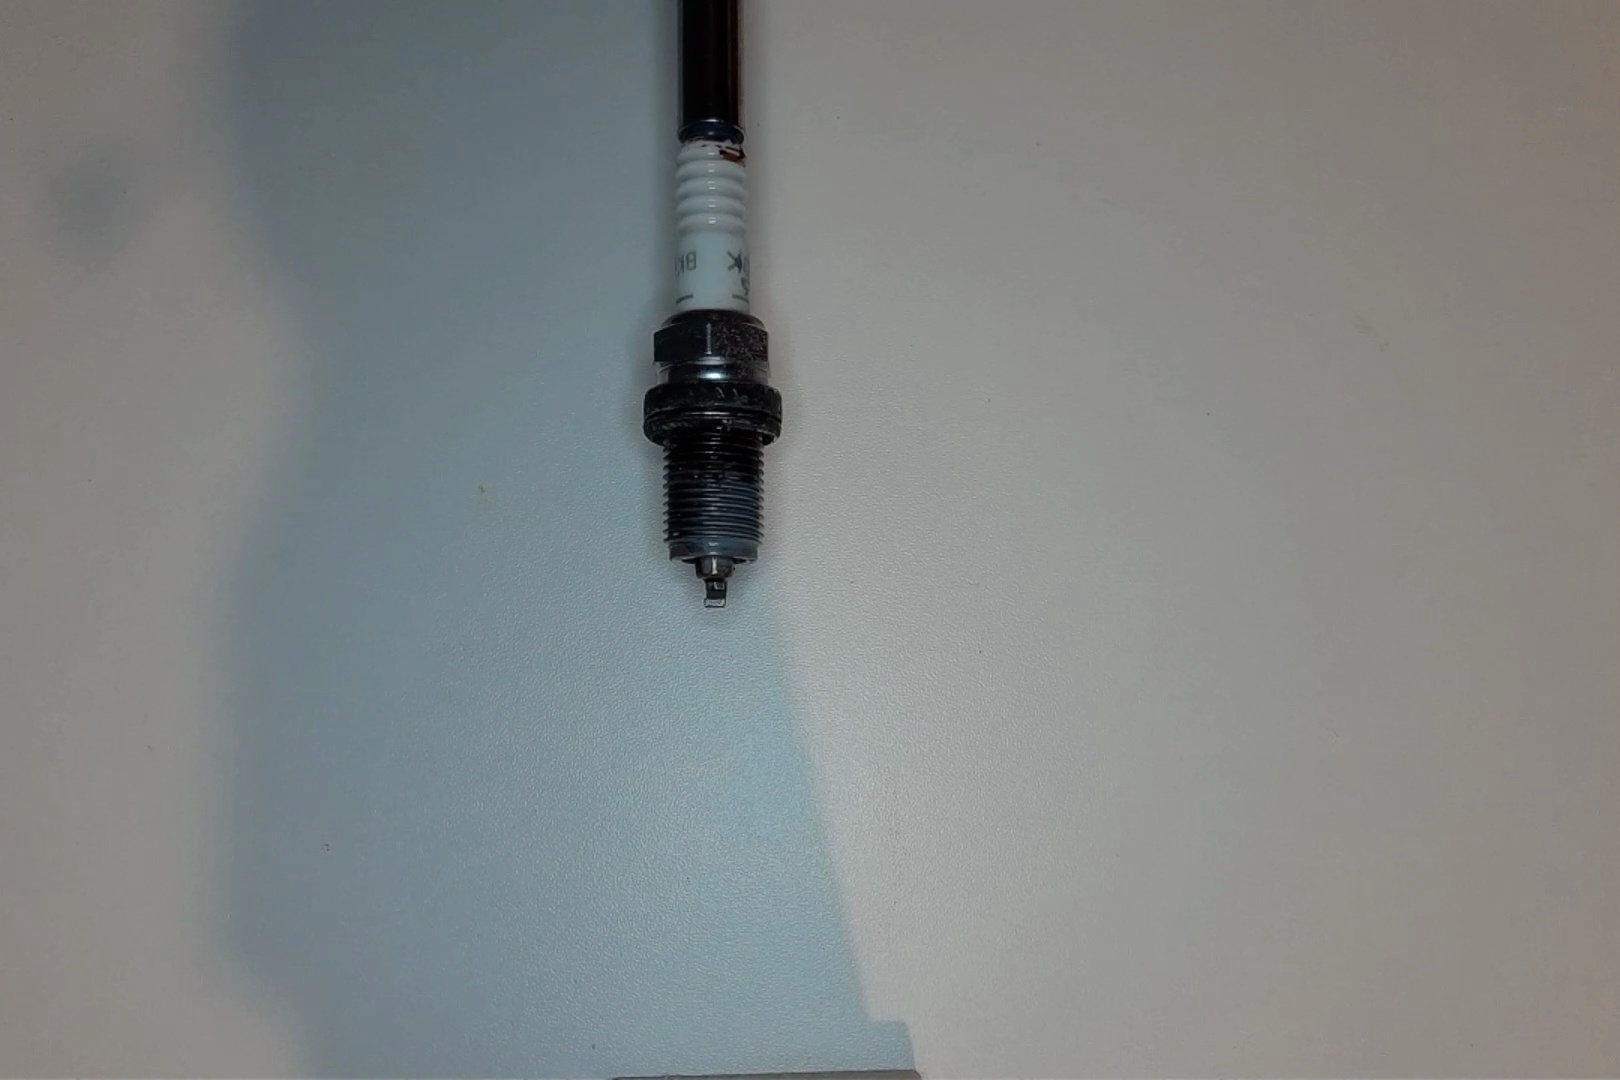
Label: anomaly